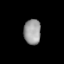
Tissue: lung
Cell type: Epithelial cells
Senescence score: 0.1749
Nuclear area (px): 418
Mean DAPI intensity: 156.411